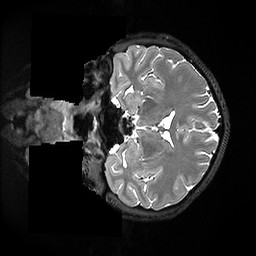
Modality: T2w
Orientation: coronal
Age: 22
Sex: female
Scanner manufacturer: ge
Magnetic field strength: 3 T
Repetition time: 3.202 s
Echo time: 0.06602 s